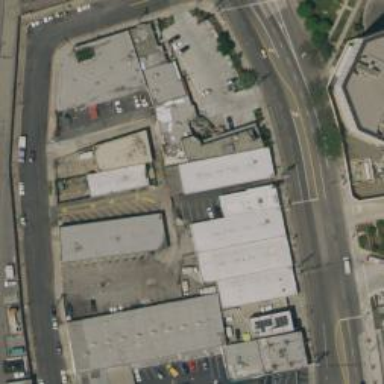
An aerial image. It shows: Alley classified as service road.